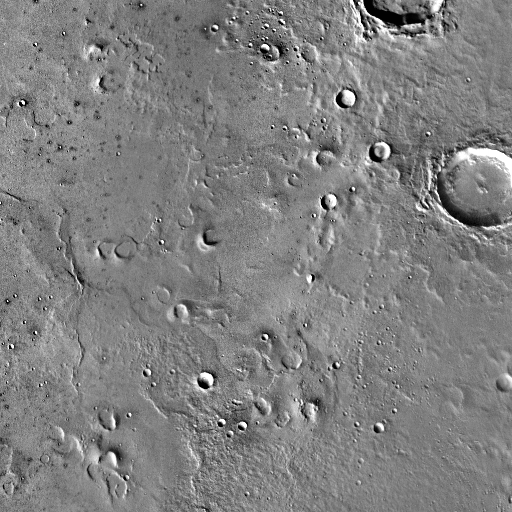
Crater classes present: Background, Other, Layered, Buried, Secondary